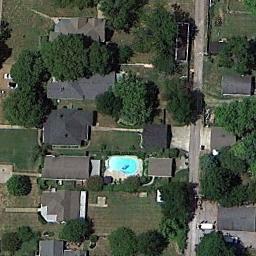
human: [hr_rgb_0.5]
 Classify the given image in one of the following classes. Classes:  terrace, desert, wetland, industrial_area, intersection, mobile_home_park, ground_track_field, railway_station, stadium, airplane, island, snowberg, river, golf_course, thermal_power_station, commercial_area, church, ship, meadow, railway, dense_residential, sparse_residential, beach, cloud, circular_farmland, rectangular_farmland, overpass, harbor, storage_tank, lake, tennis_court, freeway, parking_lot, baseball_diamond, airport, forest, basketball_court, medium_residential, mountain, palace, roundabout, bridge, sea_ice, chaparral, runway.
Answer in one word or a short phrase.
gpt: medium_residential